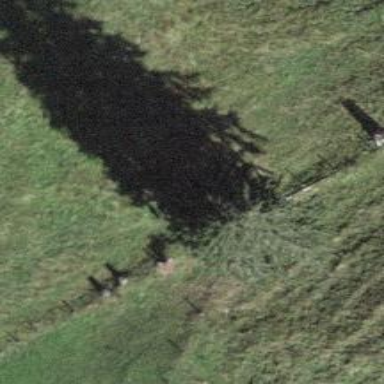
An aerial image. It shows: Single tag "natural: tree."